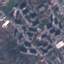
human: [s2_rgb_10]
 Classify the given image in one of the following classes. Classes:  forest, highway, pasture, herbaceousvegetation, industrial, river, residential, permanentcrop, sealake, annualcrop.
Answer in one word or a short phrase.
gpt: Residential